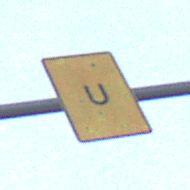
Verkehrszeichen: AnkuendigungOderFortsetzungUmleitungOhnePfeilsymbol
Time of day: SunriseSunset
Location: Outdoor (Nature)
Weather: PartlyCloudy
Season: NotSpecified
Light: Natural